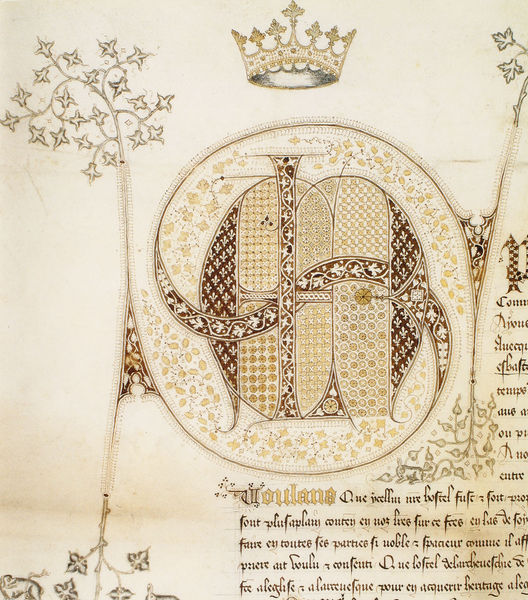
Titel: Der König Frankreichs Karl V. gliedert an den Kronbereich das Hotel des Erzbischofs von Sens, das nahe dem Hotel Saint-Pol liegt; er erklärt es als unveräußerlich und den gleichen Status wie das Hotel Saint-Pol, an das es sich angliedert
Institution: Paris, Archives nationales
Schlagwörter: baum, blätter, schatten, weiß, gelb, blume, blumen, braun, grau, schwarz, zeichnung, blüten, rot, muster, ast, felder, zweige, busch, gold, blatt, pflanzen, schleifen, krone, kreis, rund, ranken, holzschnitt, schrift, graphik, könig, dekor, ornamente, verzierung, deutsch, buch, medaillon, zweig, druck, seite, text, buchstabe, buchstaben, initiale, worte, anfang, efeu, brief, verschlungen, mittelalter, zeilen, lilien, kupferstich, handschrift, wort, latein, initial, keltisch, buchmalerei, anfangsbuchstabe, bläter, kelten, inkunabel, manuskript, irland, illumination, erster, nne, m, h, inititialie, königliche lilie